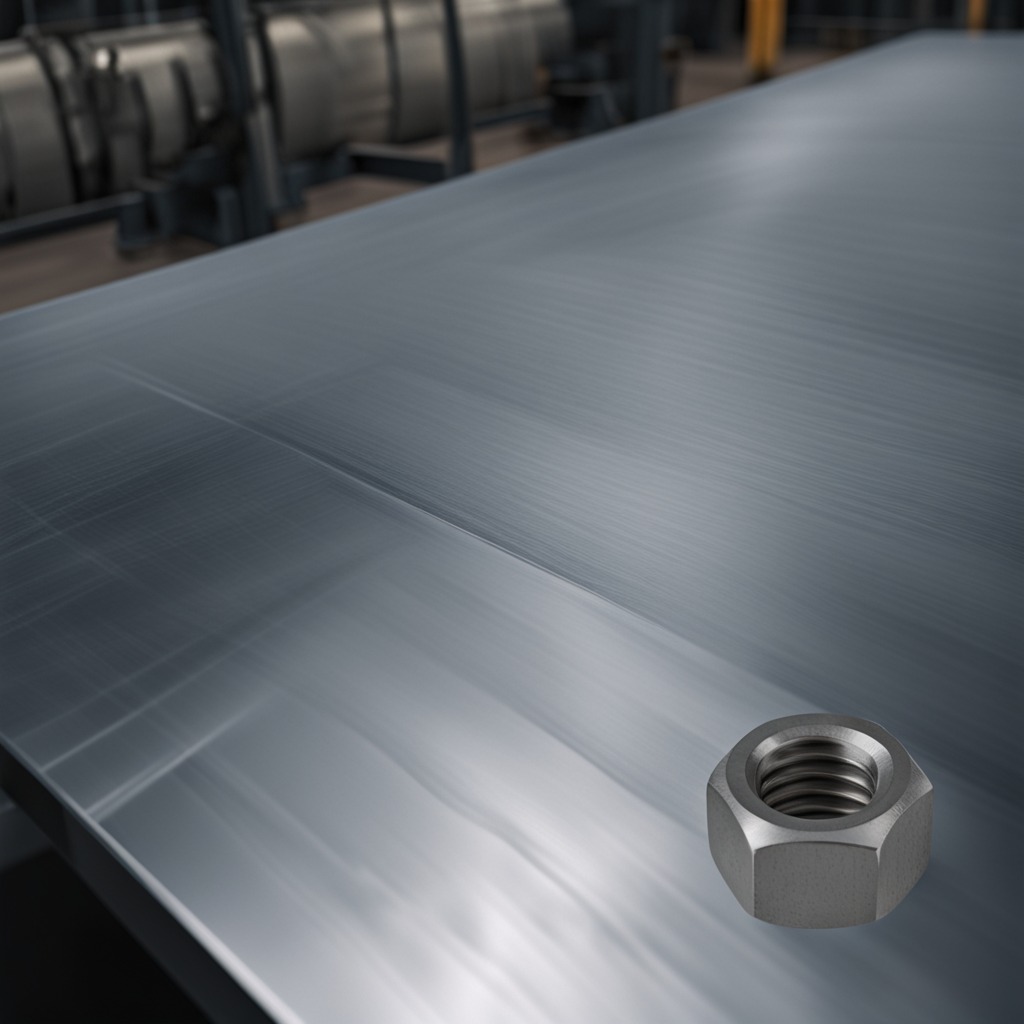
A metal nut lies on the cold steel table in a mining workshop.